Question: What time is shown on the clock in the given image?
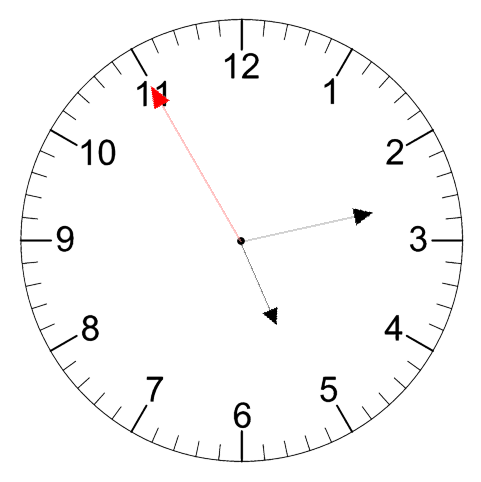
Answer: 05:12:55